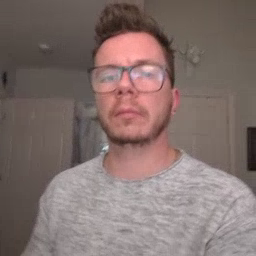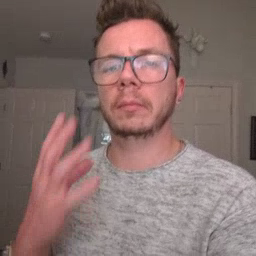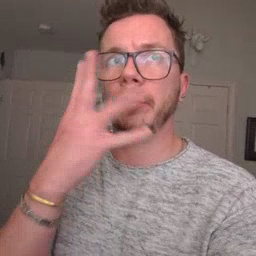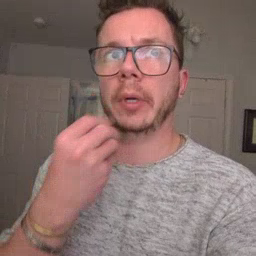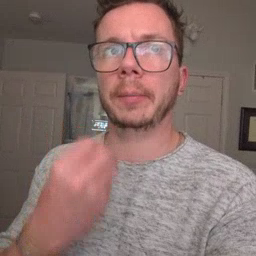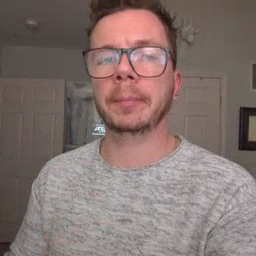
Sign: pretty